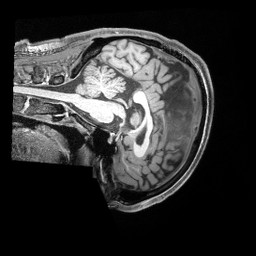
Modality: T1w
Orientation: sagittal
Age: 47
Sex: male
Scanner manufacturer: siemens
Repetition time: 2.4 s
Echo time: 0.00231 s